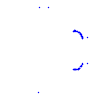
Particle: proton